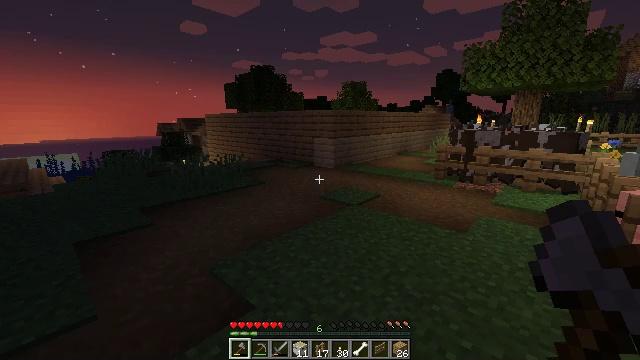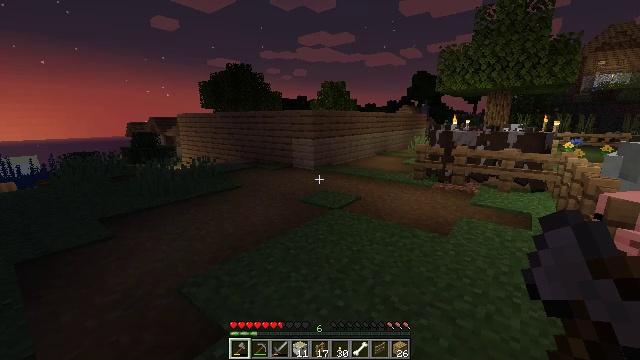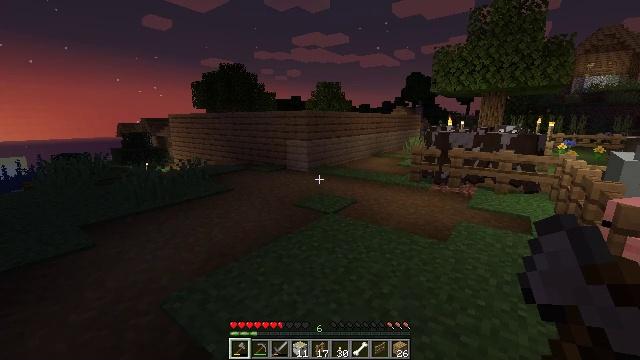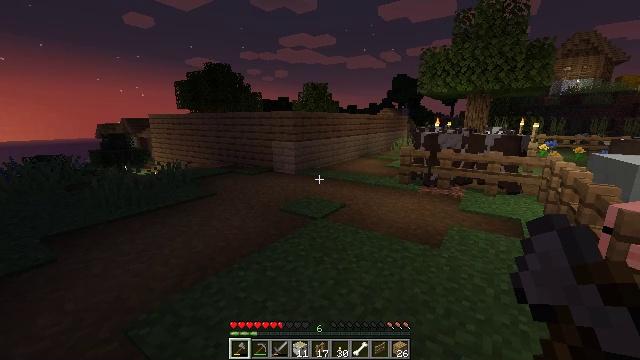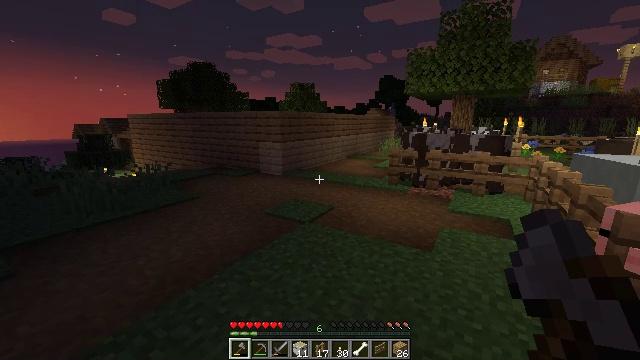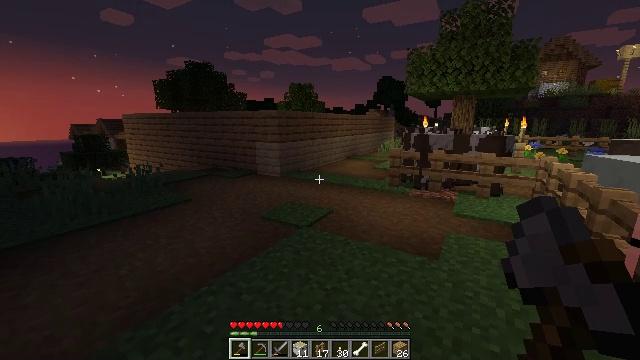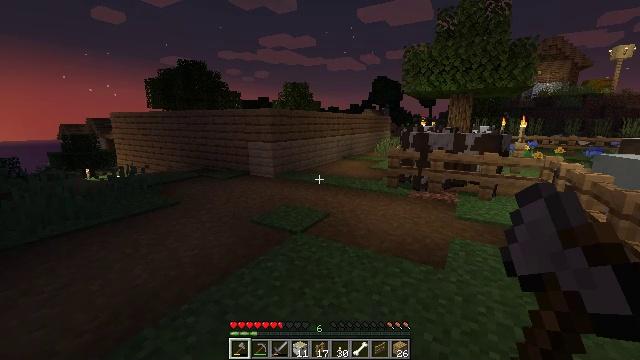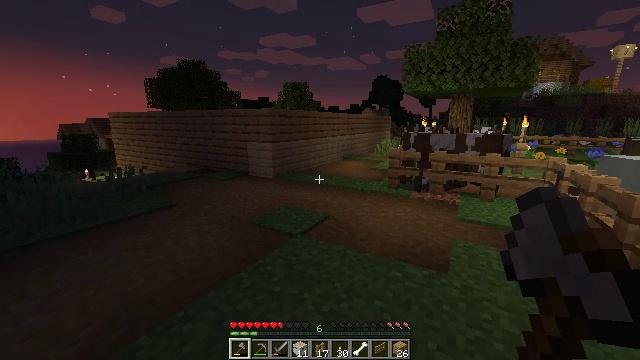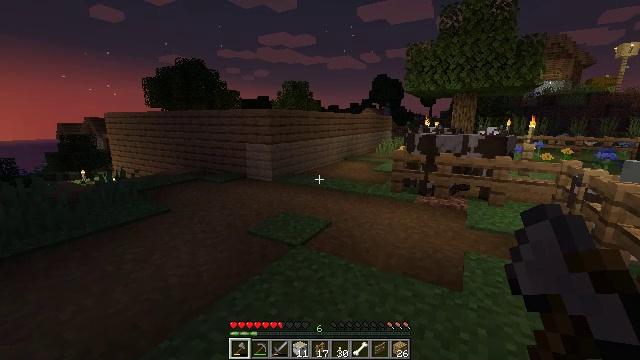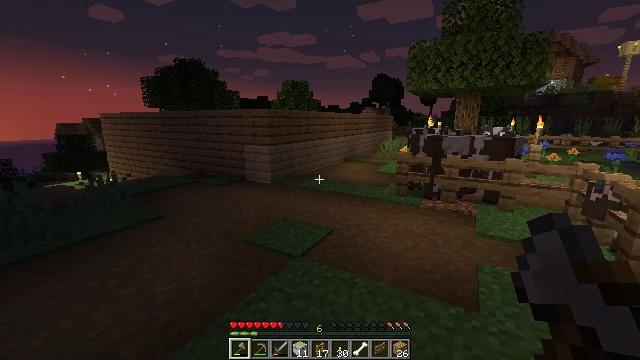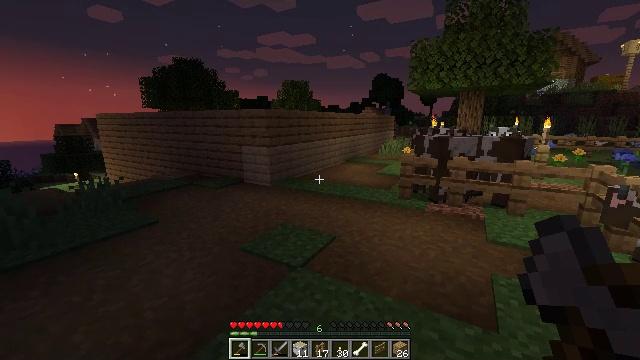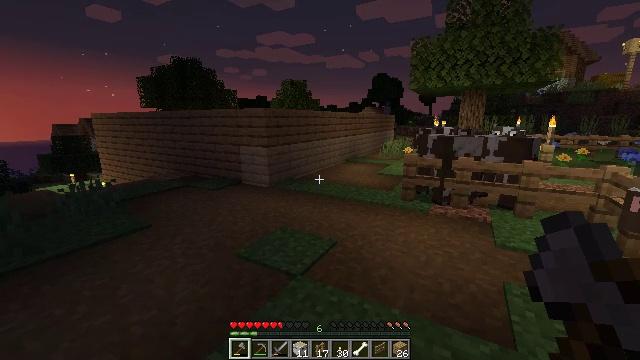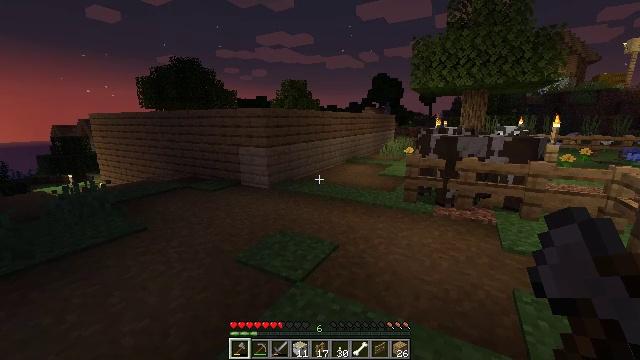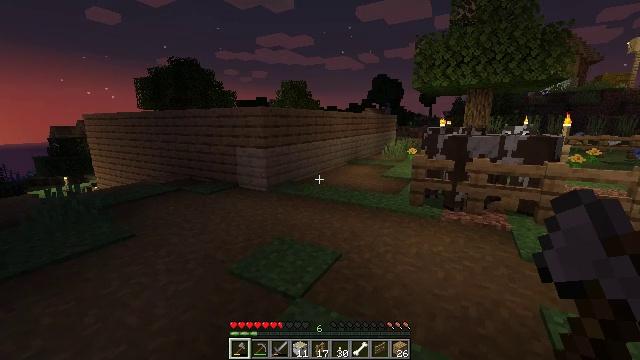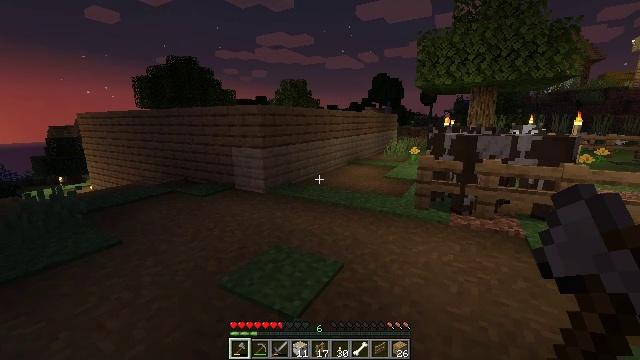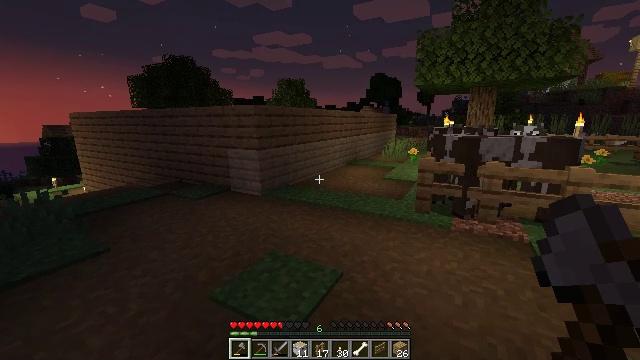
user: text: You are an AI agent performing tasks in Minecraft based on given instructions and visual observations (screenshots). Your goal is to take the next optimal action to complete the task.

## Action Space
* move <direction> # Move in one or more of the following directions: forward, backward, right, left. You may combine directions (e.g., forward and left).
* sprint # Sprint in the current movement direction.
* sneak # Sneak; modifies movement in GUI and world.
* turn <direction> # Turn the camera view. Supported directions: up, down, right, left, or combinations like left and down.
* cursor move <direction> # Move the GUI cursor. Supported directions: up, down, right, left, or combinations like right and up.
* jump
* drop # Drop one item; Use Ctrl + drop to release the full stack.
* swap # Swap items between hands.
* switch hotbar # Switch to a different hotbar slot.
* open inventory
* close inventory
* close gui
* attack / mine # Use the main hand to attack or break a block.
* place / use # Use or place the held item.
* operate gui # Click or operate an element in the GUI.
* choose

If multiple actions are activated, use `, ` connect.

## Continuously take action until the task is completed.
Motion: motion action
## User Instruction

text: Open the crafting table to craft a gray bed.
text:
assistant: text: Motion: move forward, sprint, turn right
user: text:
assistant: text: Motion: move forward, sprint, turn right
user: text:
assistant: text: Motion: move forward, sprint, turn right
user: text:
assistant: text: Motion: move forward, sprint, turn right
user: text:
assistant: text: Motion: move forward, sprint
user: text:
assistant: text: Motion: move forward, sprint, turn right
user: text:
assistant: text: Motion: move forward, sprint
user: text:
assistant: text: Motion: move forward, sprint
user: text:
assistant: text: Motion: move forward, sprint
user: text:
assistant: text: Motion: move forward, sprint
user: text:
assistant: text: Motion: move forward, sprint
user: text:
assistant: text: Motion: move forward, sprint
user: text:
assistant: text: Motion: move forward, sprint
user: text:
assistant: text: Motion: move forward, sprint
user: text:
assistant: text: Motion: move forward, sprint
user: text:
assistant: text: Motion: move forward, sprint, turn right
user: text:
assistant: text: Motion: move forward, sprint, turn right
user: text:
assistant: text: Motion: move forward, sprint, turn right
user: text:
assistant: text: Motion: move forward, sprint, turn right
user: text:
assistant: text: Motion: move forward, sprint, turn right
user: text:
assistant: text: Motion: move forward, sprint, turn right
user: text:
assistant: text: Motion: move forward, sprint, turn right
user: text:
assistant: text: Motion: move forward, sprint
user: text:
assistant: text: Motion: move forward, sprint
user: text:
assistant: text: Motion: move forward, sprint
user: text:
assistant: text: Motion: move forward, sprint
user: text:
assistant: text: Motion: move forward, sprint
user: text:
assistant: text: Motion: move forward, sprint
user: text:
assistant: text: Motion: move forward, sprint
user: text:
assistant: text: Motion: move forward, sprint